Question: I am new to AngularJs single page application. My 'Index.html' is something like this:
'''
<!DOCTYPE html>
<html data-ng-app="myApp">
<head>
<meta charset="utf-8">
<meta name="viewport" content="width=device-width, initial-scale=1, maximum-scale=1" />
<script type="text/javascript">
//<![CDATA[
try {
if (!window.CloudFlare) {
var CloudFlare = [{ verbose: 0, p: 0, byc: 0, owlid: "cf", bag2: 1, mirage2: 0, oracle: 0, paths: { cloudflare: "/cdn-cgi/nexp/dok3v=1613a3a185/" }, atok: "2b55dd8c7c971ab3d718db0d970118f3", petok: "d2738f68916396140e27f216b4dbe11ae7687d05-<PHONE>", zone: "templatecycle.com", rocket: "0", apps: {} }];
CloudFlare.push({ "apps": { "ape": "130be1e7f8d852544c2ef22b01b98e71" } });
!function (a, b) { a = document.createElement("script"), b = document.getElementsByTagName("script")[0], a.async = !0, a.src = "//ajax.cloudflare.com/cdn-cgi/nexp/dok3v=7e13c32551/cloudflare.min.js", b.parentNode.insertBefore(a, b) }()
}
} catch (e) {
};
//]]>
</script>
<script>
paceOptions = {
elements: true
};
</script>
</head>
<body>
<div data-ng-view></div>
<script src="https://ajax.googleapis.com/ajax/libs/jquery/1.10.1/jquery.min.js"></script>
<script src="assets/js/owl.carousel.min.js"></script>
<script src="assets/bootstrap/js/bootstrap.min.js"></script>
<script src="//ajax.googleapis.com/ajax/libs/angularjs/1.2.16/angular.min.js"></script>
<script src="//ajax.googleapis.com/ajax/libs/angularjs/1.2.16/angular-route.min.js"></script>
</body>
</html>
'''
In this 'index.html' page, I am loading anguluarjs partial view:
'''
<div class="inner-box relative">
<h2 class="title-2">
Featured Listings
<a id="nextItem" class="link pull-right carousel-nav"> <i class="icon-right-open-big"></i></a>
<a id="prevItem" class="link pull-right carousel-nav"> <i class="icon-left-open-big"></i> </a>
</h2>
<div class="row">
<div class="col-lg-12">
<div class="no-margin item-carousel owl-carousel owl-theme">
<div class="item">
<a href="ads-details.html">
<span class="item-carousel-thumb">
<img class="img-responsive" src="../../images/item/tp/Image00011.jpg" alt="img">
</span>
<span class="item-name"> Lorem ipsum dolor sit amet </span>
<span class="price"> $ 260 </span>
</a>
</div>
<div class="item">
<a href="ads-details.html">
<span class="item-carousel-thumb">
<img class="item-img" src="../../images/item/tp/Image00006.jpg" alt="img">
</span>
<span class="item-name"> consectetuer adipiscing elit </span>
<span class="price"> $ 240 </span>
</a>
</div>
</div>
</div>
</div>
</div>
'''
Outside of partail view (normal HTML), it is working fine,
but inside the partial view, It is appearing like below:
Can you please guide me, what important thing, I am missing here?

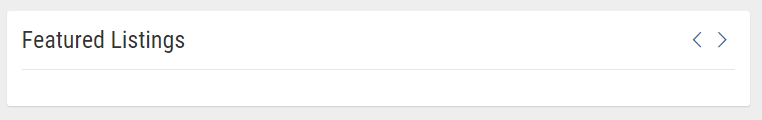
Answer: Finally got it working by creating a 'directive':
Here is the directive:
'''
app.directive('wrapOwlcarousel', function () {
var link = function (scope, element, attr) {
// Loads owl carousel with default settings, unless otherwise requested in parameters
var carousel = function () {
element.owlCarousel({
// Most important owl features
items: attr.owlItems ? attr.owlItems : 5,
itemsCustom: attr.owlItemscustom ? (attr.owlItemscustom.toLowerCase() == 'true') : false,
itemsDesktop: [1199, attr.owlItemsdesktop ? attr.owlItemsdesktop : 4],
itemsDesktopSmall: [980, attr.owlItemsdesktopsmall ? attr.owlItemsdesktopsmall : 3],
itemsTablet: [768, attr.owlItemstablet ? attr.owlItemstablet : 2],
itemsTabletSmall: attr.owlItemstabletsmall ? (attr.owlItemstabletsmall.toLowerCase() == 'true') : false,
itemsMobile: [479, attr.owlItemsmobile ? attr.owlItemsmobile : 1],
singleItem: attr.owlSingleitem ? (attr.owlSingleitem.toLowerCase() == 'true') : false,
itemsScaleUp: attr.owlItemsscaleup ? (attr.owlItemsscaleup.toLowerCase() == 'true') : false,
//Basic Speeds
slideSpeed: attr.owlSlidespeed ? attr.owlSlidespeed : 200,
paginationSpeed: attr.owlPaginationspeed ? attr.owlPaginationspeed : 800,
rewindSpeed: attr.owlRewindspeed ? attr.owlRewindspeed : 1000,
//Autoplay
autoPlay: attr.owlAutoplay ? (attr.owlAutoplay.toLowerCase() == 'true') : false,
stopOnHover: attr.owlStoponhover ? (attr.owlStoponhover.toLowerCase() == 'true') : false,
// Navigation
navigation: attr.owlNavigation ? (attr.owlNavigation.toLowerCase() == 'true') : false,
navigationText: [attr.owlNavigationtextprev ? attr.owlNavigationtextprev : "prev",
attr.owlNavigationtextnext ? attr.owlNavigationtextnext : "next"],
rewindNav: attr.owlRewindnav ? (attr.owlRewindnav.toLowerCase() == 'true') : true,
scrollPerPage: attr.owlScrollperpage ? (attr.owlScrollperpage.toLowerCase() == 'true') : false,
//Pagination
pagination: attr.owlPagination ? (attr.owlPagination.toLowerCase() == 'true') : true,
paginationNumbers: attr.owlPaginationnumbers ? (attr.owlPaginationnumbers.toLowerCase() == 'true') : false,
// Responsive
responsive: attr.owlResponsive ? (attr.owlResponsive.toLowerCase() == 'true') : true,
responsiverefreshrate: attr.owlResponsiverefreshrate ? attr.owlResponsiverefreshrate : 200,
responsivebasewidth: attr.owlResponsivebasewidth ? attr.owlResponsivebasewidth : window,
// CSS Styles
baseClass: attr.owlBaseclass ? attr.owlBaseclass : "owl-carousel",
theme: attr.owlTheme ? attr.owlTheme : "owl-theme",
//Lazy load
lazyLoad: attr.owlLazyload ? (attr.owlLazyload.toLowerCase() == 'true') : false,
lazyFollow: attr.owlLazyfollow ? (attr.owlLazyfollow.toLowerCase() == 'true') : true,
lazyEffect: attr.owlLazyeffect ? attr.owlLazyeffect : "fade",
//Auto height
autoHeight: attr.owlAutoheight ? (attr.owlAutoheight.toLowerCase() == 'true') : false,
//JSON
jsonPath: attr.owlJsonpath ? (attr.owlJsonpath.toLowerCase() == 'true') : false,
jsonSuccess: attr.owlJsonsuccess ? (attr.owlJsonsuccess.toLowerCase() == 'true') : false,
//Mouse Events
dragBeforeAnimFinish: attr.owlDragbeforeanimfinish ? (attr.owlDragbeforeanimfinish.toLowerCase() == 'true') : true,
mouseDrag: attr.owlMousedrag ? (attr.owlMousedrag.toLowerCase() == 'true') : true,
touchDrag: attr.owlTouchdrag ? (attr.owlTouchdrag.toLowerCase() == 'true') : true,
//Transitions
transitionStyle: attr.owlTransitionstyle ? (attr.owlTransitionstyle.toLowerCase() == 'true') : false,
// Other
addClassActive: attr.owlAddclassactive ? (attr.owlAddclassactive.toLowerCase() == 'true') : false,
//Callbacks
beforeUpdate: attr.owlBeforeupdate ? (attr.owlBeforeupdate.toLowerCase() == 'true') : false,
afterUpdate: attr.owlAfterupdate ? (attr.owlAfterupdate.toLowerCase() == 'true') : false,
beforeInit: attr.owlBeforeinit ? (attr.owlBeforeinit.toLowerCase() == 'true') : false,
afterInit: attr.owlAfterinit ? (attr.owlAfterinit.toLowerCase() == 'true') : false,
beforeMove: attr.owlBeforemove ? (attr.owlBeforemove.toLowerCase() == 'true') : false,
afterMove: attr.owlAftermove ? (attr.owlAftermove.toLowerCase() == 'true') : false,
afterAction: attr.owlAfteraction ? (attr.owlAfteraction.toLowerCase() == 'true') : false,
startDragging: attr.owlStartdragging ? (attr.owlStartdragging.toLowerCase() == 'true') : false,
afterLazyLoad: attr.owlAfterlazyload ? (attr.owlAfterlazyload.toLowerCase() == 'true') : false
});
}
// Use carousel's id to bind control buttons to specific carousel (Multiple carousel support)
// Otherwise, use owl-carousel as default.
// Any element with given class will trigger control on click.
// '.owlcarousel-next' - Scrolls left
// '.owlcarousel-prev' - Scrolls right
// '.owlcarousel-play' - Starts autoplay
// '.owlcarousel-stop' = Stops autoplay
var uniqueId = attr.id ? attr.id : 'owl-carousel';
var actions = function () {
angular.element("#nextItem").click(function () {
element.trigger('owl.next');
})
angular.element("#prevItem").click(function () {
element.trigger('owl.prev');
})
}
// Watch items in carousel to reload when items are added/removed.
scope.$watch(uniqueId + "-items", function (value) {
carousel(element);
})
// Load the triggers for carousel controls.
actions();
}
return {
restrict: 'E',
link: link
}
});
'''
'''
<div class="inner-box relative">
<h2 class="title-2">
Featured Listings
<a id="nextItem" class="link pull-right carousel-nav"> <i class="icon-right-open-big"></i></a>
<a id="prevItem" class="link pull-right carousel-nav"> <i class="icon-left-open-big"></i> </a>
</h2>
<div class="row">
<div class="col-lg-12">
<div class="no-margin item-carousel owl-carousel owl-theme">
<wrap-owlcarousel class="owl-carousel"
data-options="{autoPlay: 5000, stopOnHover: true, slideSpeed : 300, paginationSpeed : 400}">
<div class="item">
<a href="ads-details.html">
<span class="item-carousel-thumb">
<img class="img-responsive" src="../images/item/tp/Image00011.jpg" alt="img">
</span>
<span class="item-name"> Lorem ipsum dolor sit amet </span>
<span class="price"> $ 260 </span>
</a>
</div>
<div class="item">
<a href="ads-details.html">
<span class="item-carousel-thumb"> <img class="item-img" src="../../images/item/tp/Image00013.jpg" alt="img"> </span><span class="item-name"> feugiat nulla facilisis </span> <span class="price"> $ 140 </span>
</a>
</div>
<div class="item">
<a href="ads-details.html">
<span class="item-carousel-thumb"> <img class="item-img" src="../../images/item/FreeGreatPicture.com-46404-google-drops-nexus-4-by-100-offers-15-day-price-protection-refund.jpg" alt="img"> </span> <span class="item-name"> praesent luptatum zzril </span> <span class="price"> $ 220 </span>
</a>
</div>
<div class="item">
<a href="ads-details.html">
<span class="item-carousel-thumb"> <img class="item-img" src="../../images/item/FreeGreatPicture.com-46405-google-drops-price-of-nexus-4-smartphone.jpg" alt="img"> </span> <span class="item-name"> delenit augue duis dolore </span> <span class="price"> $ 120 </span>
</a>
</div>
<div class="item">
<a href="ads-details.html">
<span class="item-carousel-thumb"> <img class="item-img" src="../../images/item/FreeGreatPicture.com-46407-nexus-4-starts-at-199.jpg" alt="img"> </span> <span class="item-name"> te feugait nulla facilisi </span> <span class="price"> $ 251 </span>
</a>
</div>
</wrap-owlcarousel>
</div>
</div>
</div>
</div>
'''